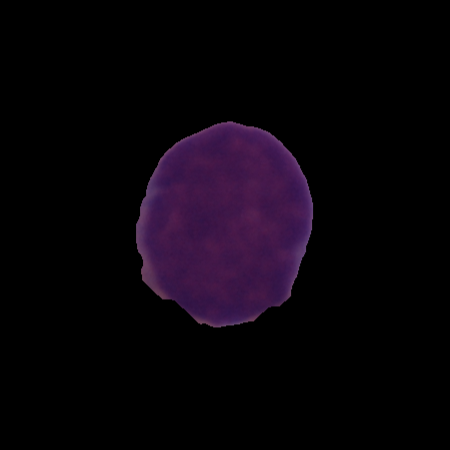
Label: cancer